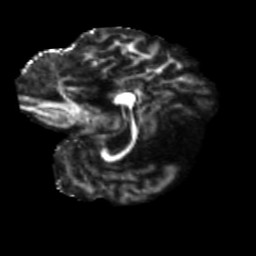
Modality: FA
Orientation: sagittal
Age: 56
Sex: female
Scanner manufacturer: siemens
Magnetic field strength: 3 T
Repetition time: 5.47 s
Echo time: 0.0854 s